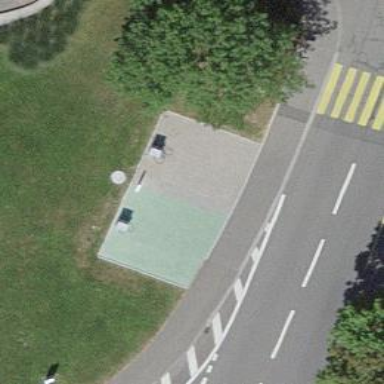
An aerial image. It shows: Charging station.